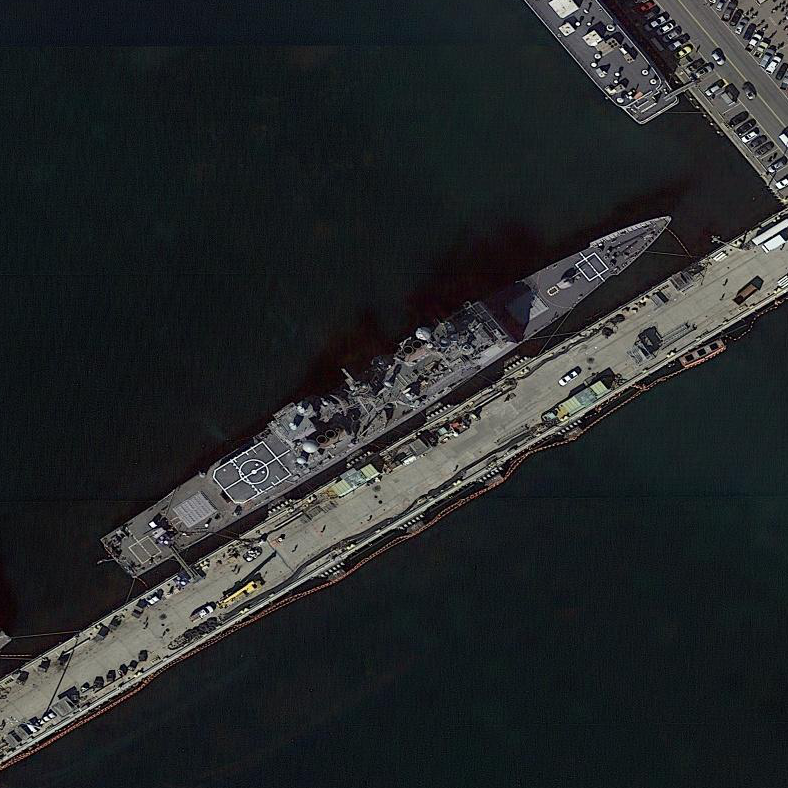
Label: cruiser